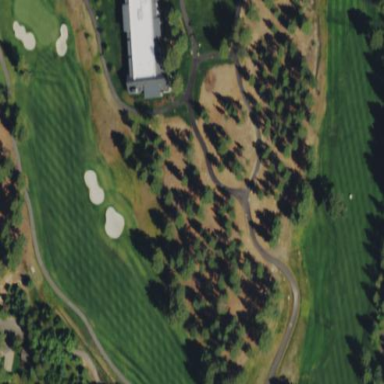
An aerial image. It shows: Golf rough area.